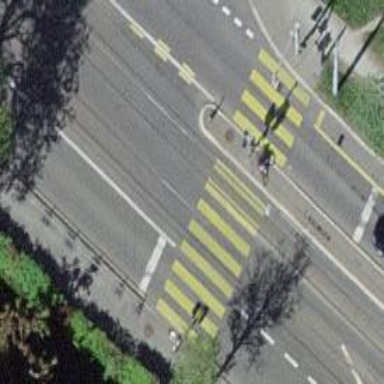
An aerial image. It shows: Tram crossing on the railway.